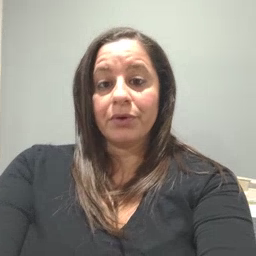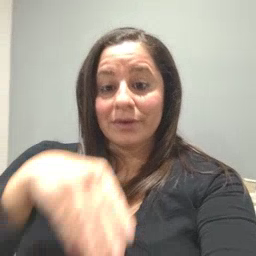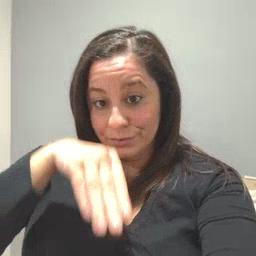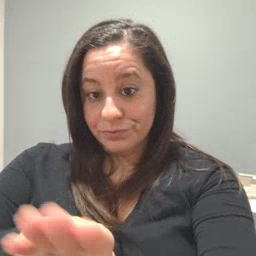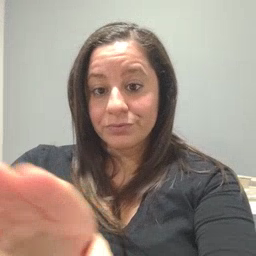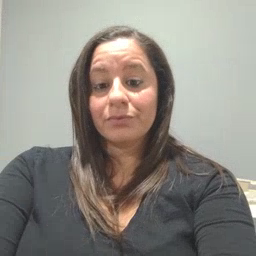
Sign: into